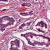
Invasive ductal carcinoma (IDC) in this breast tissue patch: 1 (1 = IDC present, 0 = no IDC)